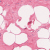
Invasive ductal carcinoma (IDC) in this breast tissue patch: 0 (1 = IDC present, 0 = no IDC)